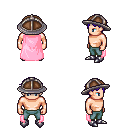
a pixel art fantasy rpg character, male body template, human, light skin, pink cape, teal pants, blue short bangs hairstyle, chain helm, metal boots, four views (front, back, left, right), 2x2 character sprite sheet, small pixel art, hard edges, no anti-aliasing